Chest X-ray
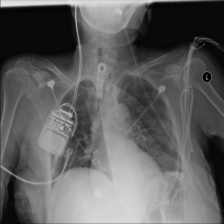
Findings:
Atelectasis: negative
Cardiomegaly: negative
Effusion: negative
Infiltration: negative
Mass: negative
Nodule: negative
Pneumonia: negative
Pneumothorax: negative
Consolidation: negative
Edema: negative
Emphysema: negative
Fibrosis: negative
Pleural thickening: negative
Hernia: negative